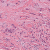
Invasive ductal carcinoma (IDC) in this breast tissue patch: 1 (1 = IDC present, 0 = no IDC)